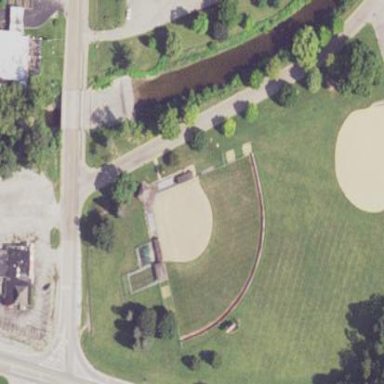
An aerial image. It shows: Softball pitch for playing softball or baseball.